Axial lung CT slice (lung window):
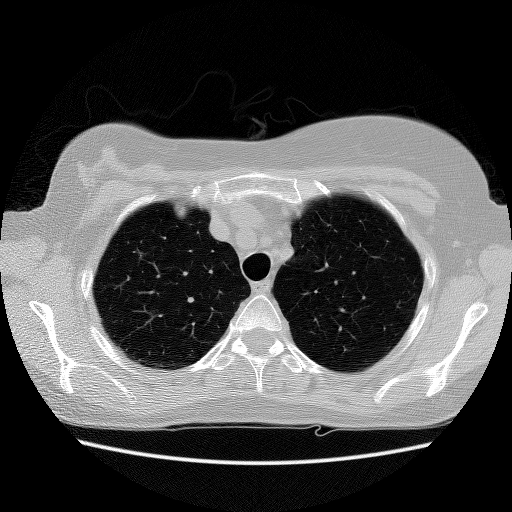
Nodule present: yes
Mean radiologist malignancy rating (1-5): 3